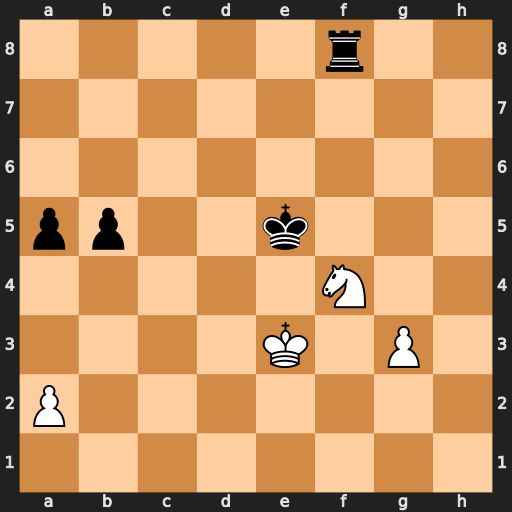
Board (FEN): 5r2/8/8/pp2k3/5N2/4K1P1/P7/8
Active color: w
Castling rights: -
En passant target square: -
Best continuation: Ng6+ Kd6 Nxf8